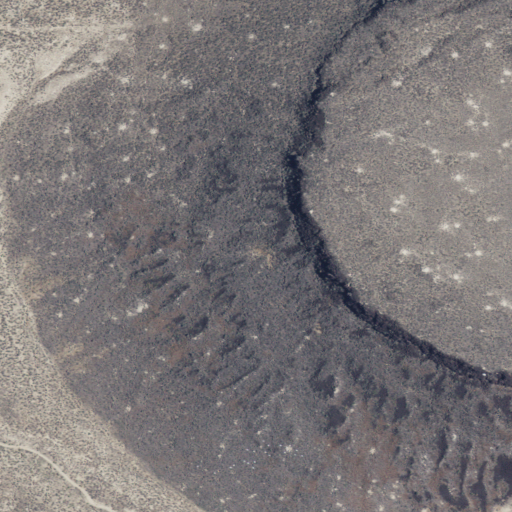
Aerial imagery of mountain in Idaho named Fossil Butte containing only shrub